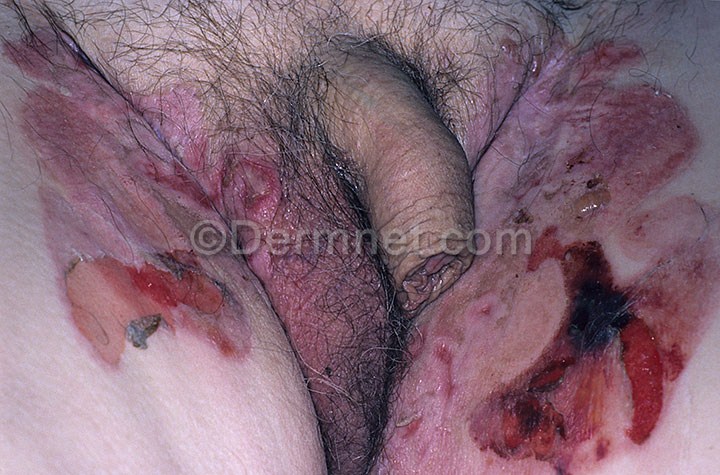
Disease: Bullous Disease Photos